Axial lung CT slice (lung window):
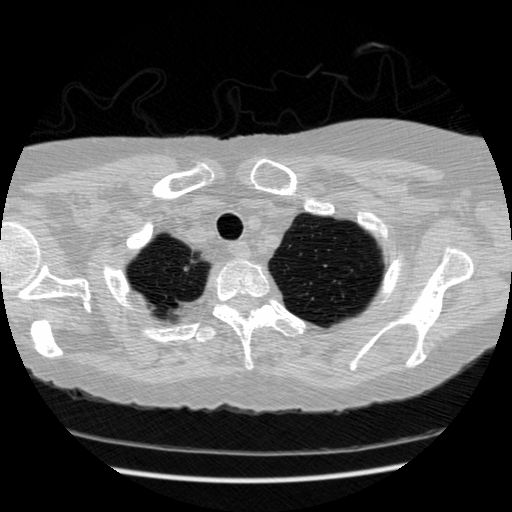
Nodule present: no